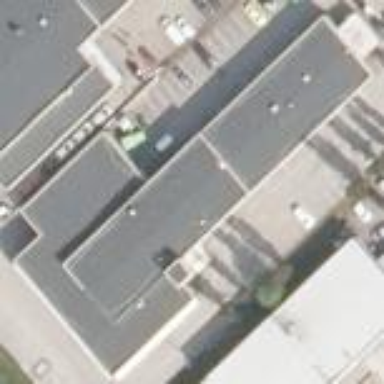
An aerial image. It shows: Commercial building.